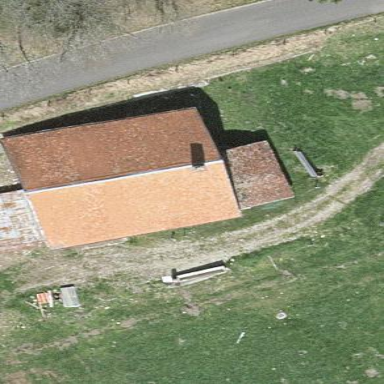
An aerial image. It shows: Farm auxiliary building.